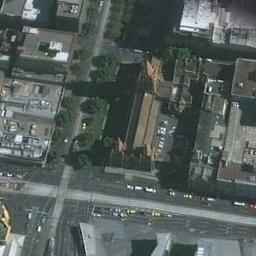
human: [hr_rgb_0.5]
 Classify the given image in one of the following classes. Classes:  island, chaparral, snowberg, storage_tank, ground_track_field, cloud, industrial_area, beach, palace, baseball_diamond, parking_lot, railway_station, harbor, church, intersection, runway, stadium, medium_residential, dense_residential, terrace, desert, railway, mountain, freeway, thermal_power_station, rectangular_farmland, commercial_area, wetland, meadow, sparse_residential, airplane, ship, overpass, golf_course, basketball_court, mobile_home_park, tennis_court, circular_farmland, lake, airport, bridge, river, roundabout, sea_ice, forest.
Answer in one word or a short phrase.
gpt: church